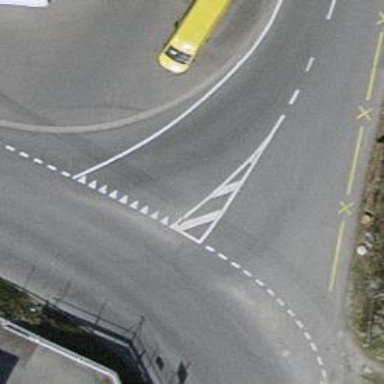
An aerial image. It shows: Road with "give way" sign.